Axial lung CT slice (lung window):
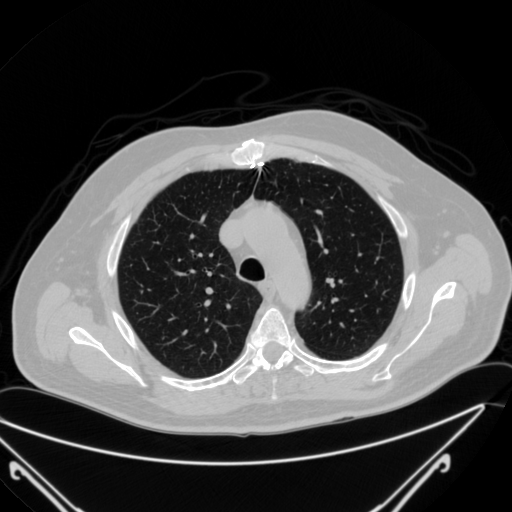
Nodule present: no